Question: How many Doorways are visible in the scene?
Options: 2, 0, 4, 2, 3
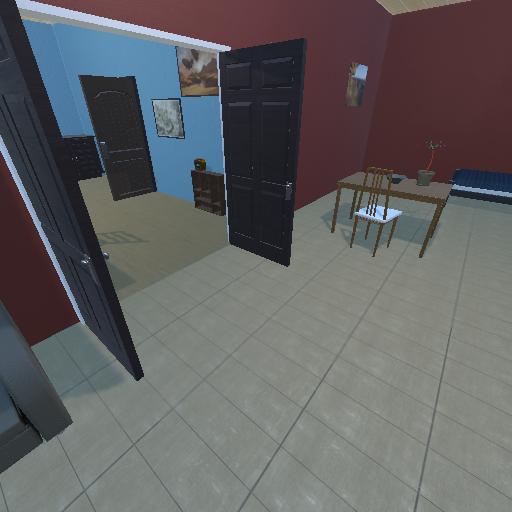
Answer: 2